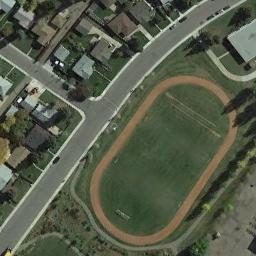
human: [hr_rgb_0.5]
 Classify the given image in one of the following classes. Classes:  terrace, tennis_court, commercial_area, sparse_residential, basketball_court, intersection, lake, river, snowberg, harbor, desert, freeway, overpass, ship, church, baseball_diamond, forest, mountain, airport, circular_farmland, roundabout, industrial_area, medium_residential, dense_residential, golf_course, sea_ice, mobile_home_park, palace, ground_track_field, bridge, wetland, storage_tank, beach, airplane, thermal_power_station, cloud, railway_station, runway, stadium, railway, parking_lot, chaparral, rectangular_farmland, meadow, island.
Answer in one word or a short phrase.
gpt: ground_track_field